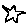
Label: star